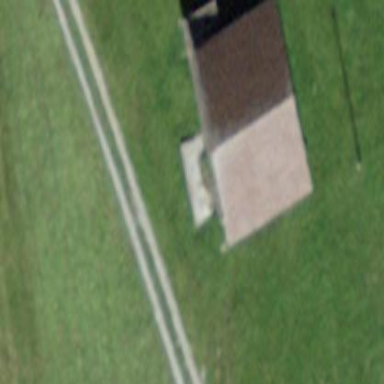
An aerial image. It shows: Barn.